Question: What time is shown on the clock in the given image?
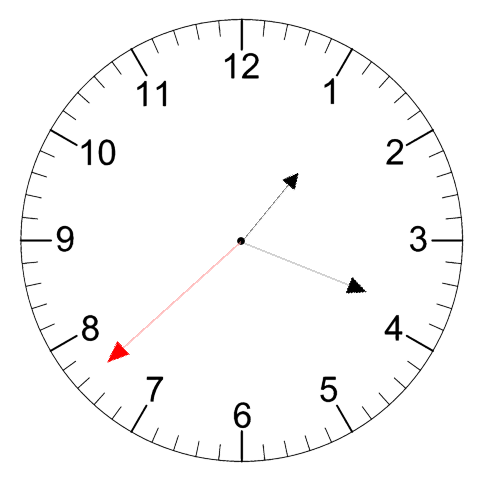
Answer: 01:18:38